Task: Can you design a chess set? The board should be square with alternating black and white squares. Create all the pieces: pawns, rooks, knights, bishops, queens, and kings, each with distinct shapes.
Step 2455:
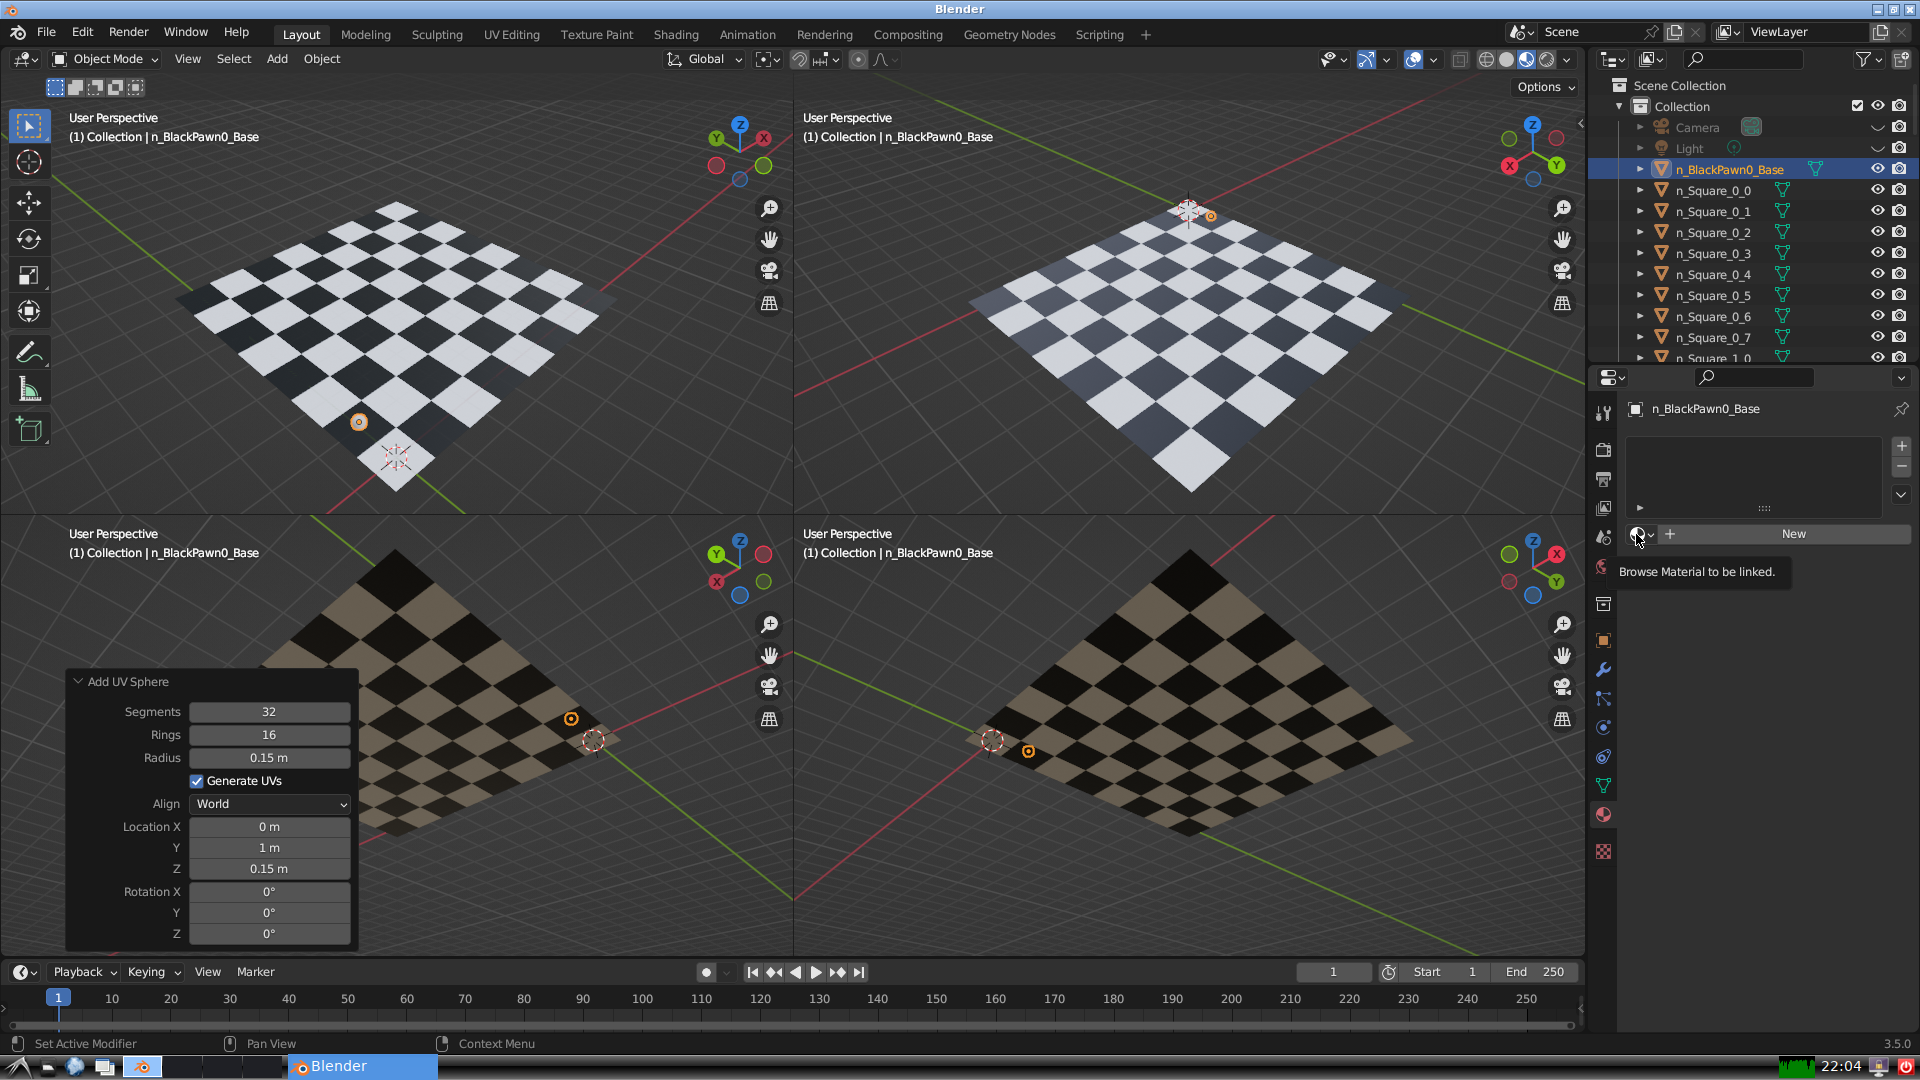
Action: click: no